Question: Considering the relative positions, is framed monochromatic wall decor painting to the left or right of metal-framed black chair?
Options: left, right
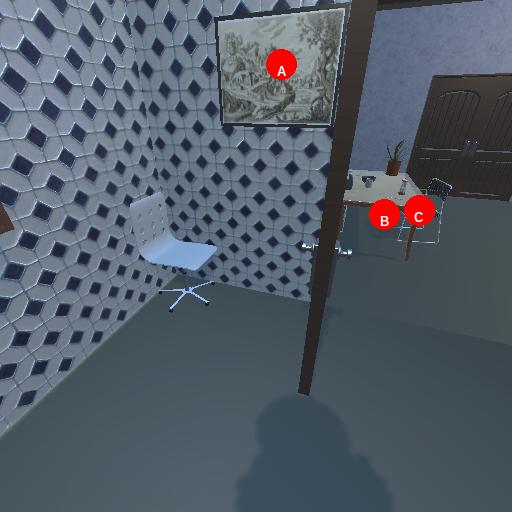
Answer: left